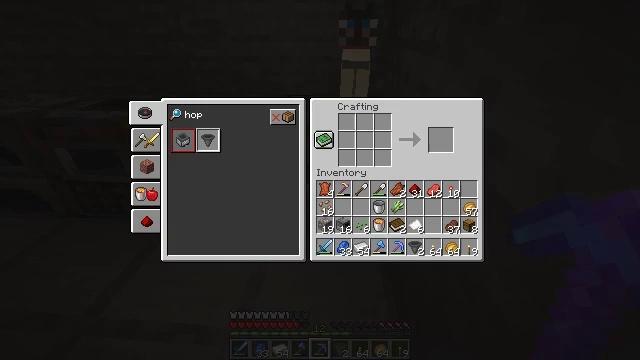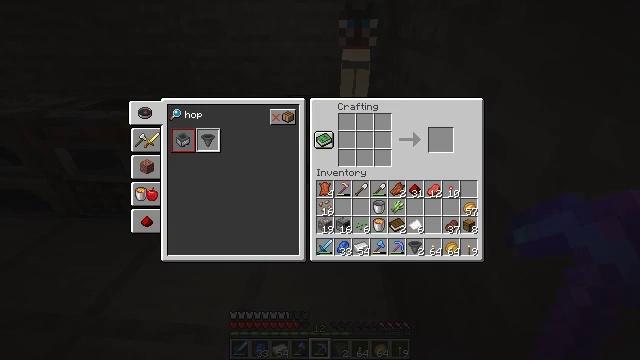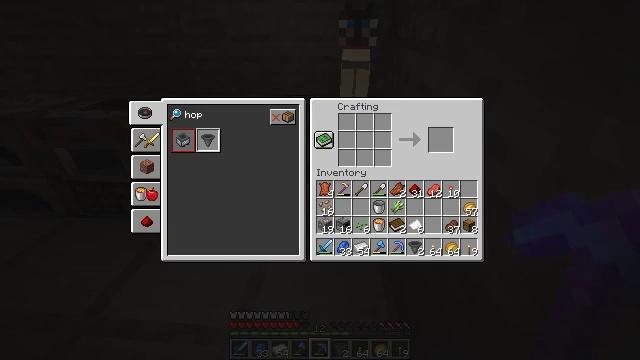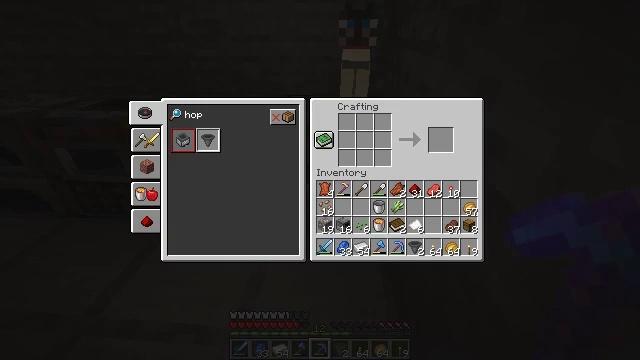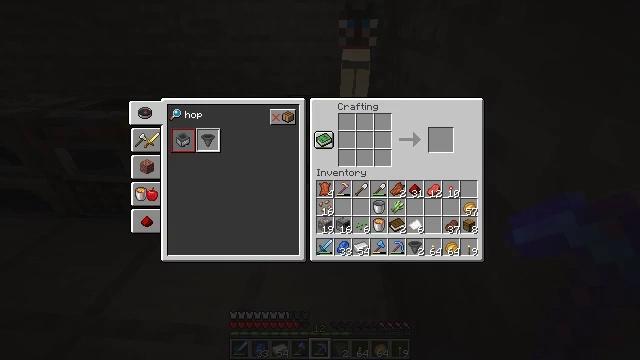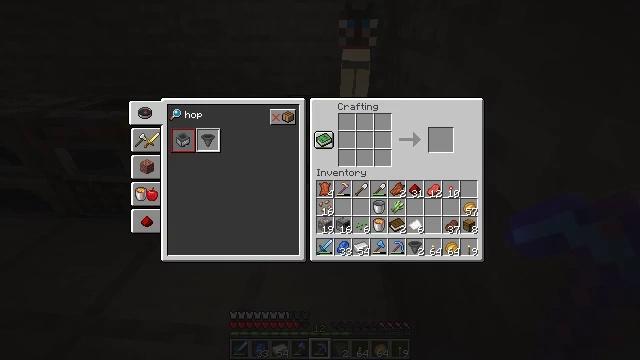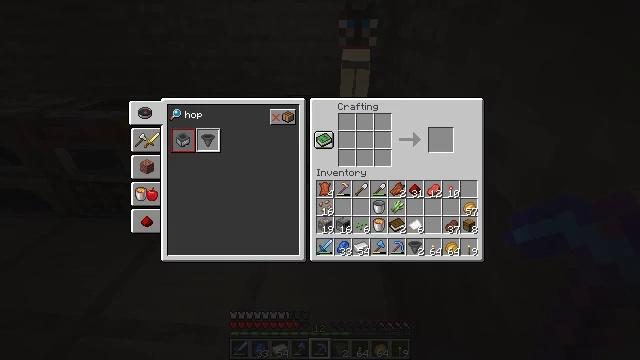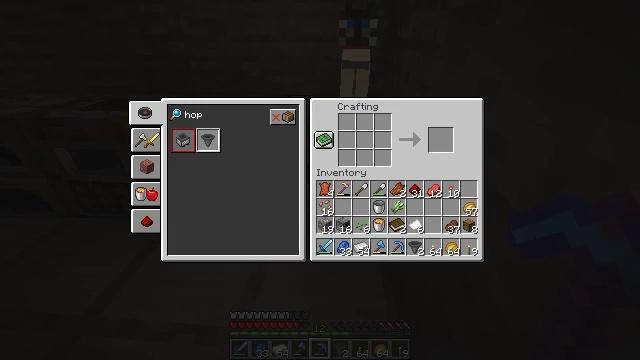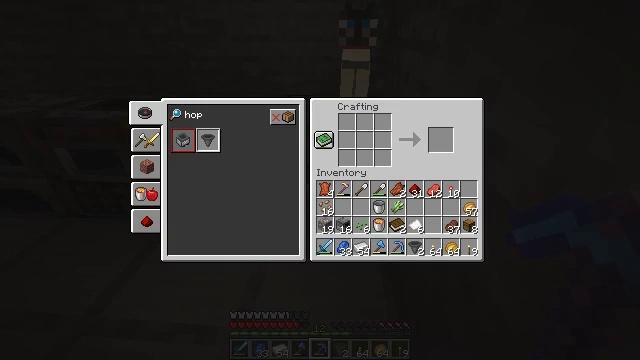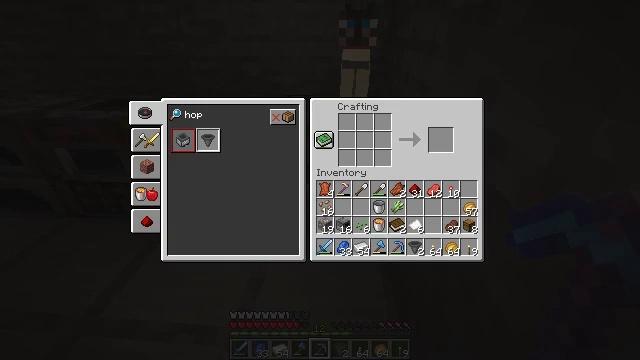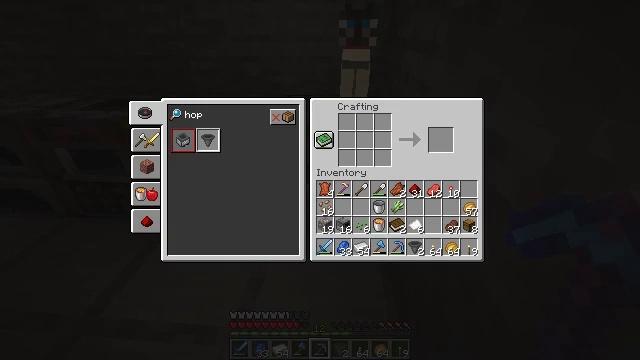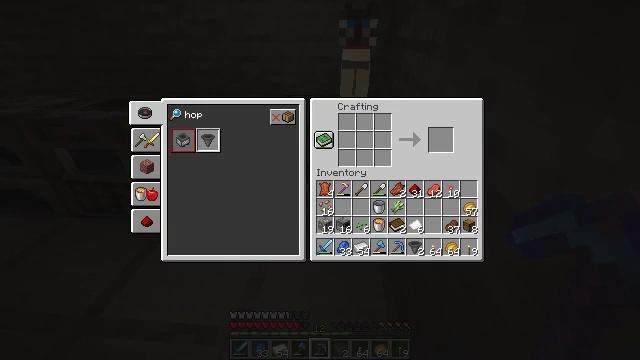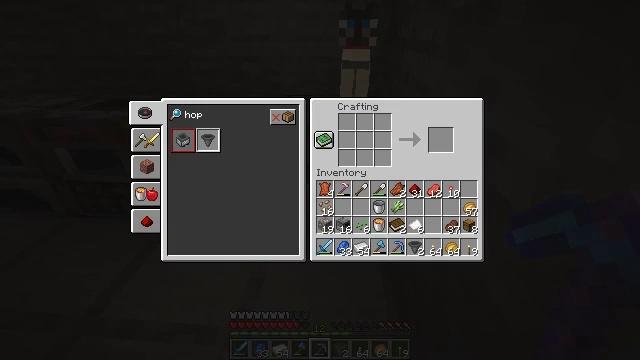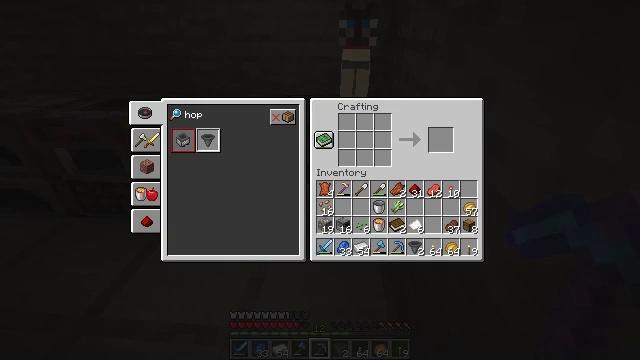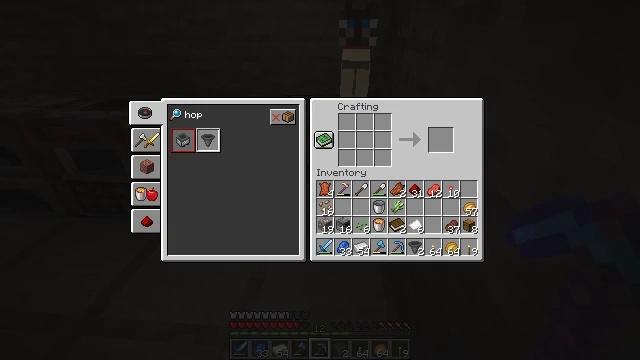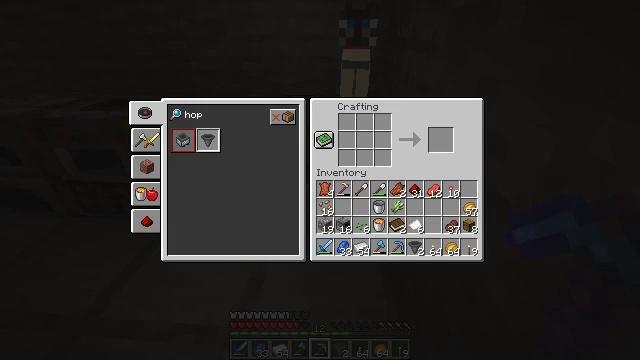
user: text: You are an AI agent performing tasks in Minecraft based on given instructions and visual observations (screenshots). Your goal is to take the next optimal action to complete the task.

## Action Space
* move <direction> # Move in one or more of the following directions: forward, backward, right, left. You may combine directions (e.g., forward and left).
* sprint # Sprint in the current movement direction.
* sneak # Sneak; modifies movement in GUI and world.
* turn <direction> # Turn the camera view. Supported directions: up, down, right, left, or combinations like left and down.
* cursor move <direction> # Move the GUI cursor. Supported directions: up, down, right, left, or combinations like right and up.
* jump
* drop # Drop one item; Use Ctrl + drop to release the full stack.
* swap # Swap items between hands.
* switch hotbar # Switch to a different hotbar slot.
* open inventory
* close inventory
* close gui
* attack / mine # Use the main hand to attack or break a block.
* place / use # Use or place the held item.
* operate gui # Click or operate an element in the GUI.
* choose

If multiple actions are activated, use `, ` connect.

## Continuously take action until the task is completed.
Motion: motion action
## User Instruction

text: Assemble a minecart with iron ingots at the crafting table.
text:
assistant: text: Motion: no_op
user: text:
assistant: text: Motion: no_op
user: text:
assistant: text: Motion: no_op
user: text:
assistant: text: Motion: no_op
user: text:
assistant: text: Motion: no_op
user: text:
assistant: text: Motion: no_op
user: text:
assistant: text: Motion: no_op
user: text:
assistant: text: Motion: no_op
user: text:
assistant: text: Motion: no_op
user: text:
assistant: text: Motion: no_op
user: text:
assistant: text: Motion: no_op
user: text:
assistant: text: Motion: no_op
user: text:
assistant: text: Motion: no_op
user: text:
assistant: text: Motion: no_op
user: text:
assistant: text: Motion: no_op
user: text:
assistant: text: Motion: no_op
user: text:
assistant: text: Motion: no_op
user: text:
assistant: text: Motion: no_op
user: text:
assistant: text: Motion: no_op
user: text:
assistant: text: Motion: no_op
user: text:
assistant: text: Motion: no_op
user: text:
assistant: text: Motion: no_op
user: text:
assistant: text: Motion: no_op
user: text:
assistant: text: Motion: no_op
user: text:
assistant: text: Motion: no_op
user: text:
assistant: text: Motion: no_op
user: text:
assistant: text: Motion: no_op
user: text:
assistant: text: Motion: no_op
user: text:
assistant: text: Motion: no_op
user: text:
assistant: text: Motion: no_op